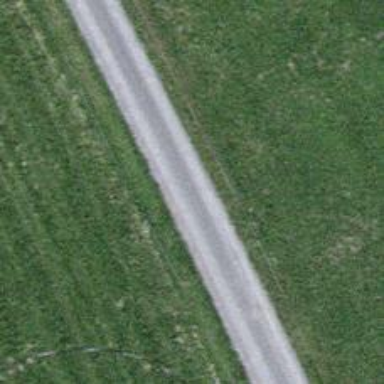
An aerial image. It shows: Gravel track with grade2 quality.